Interaction volume radius: 10 \u00c5
Interaction volume height: 35 \u00c5
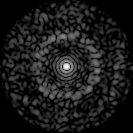
Disorder parameter: 0.8273